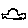
Label: car